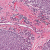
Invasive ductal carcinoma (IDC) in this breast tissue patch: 0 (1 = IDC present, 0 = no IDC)